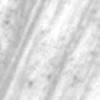
Label: change